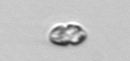
Label: Dinophyceae